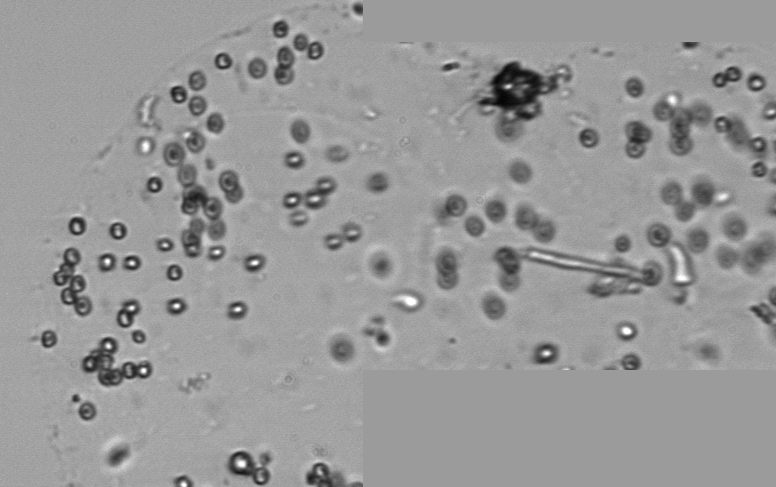
Label: Phaeocystis